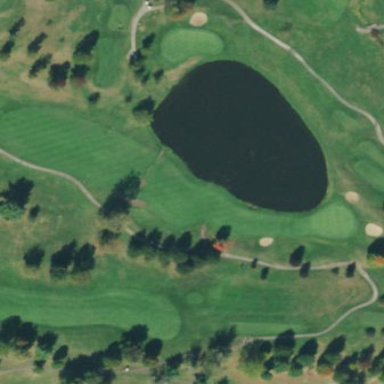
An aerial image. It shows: Golf fairway surrounded by grass.